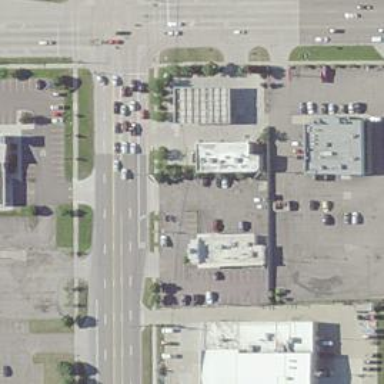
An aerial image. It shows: Convenience shop.